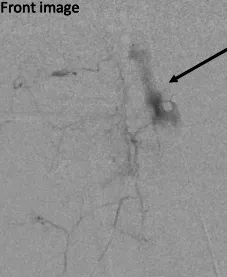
A/b Angiography of radicular artery. Coronal view.
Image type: radiology (ct)